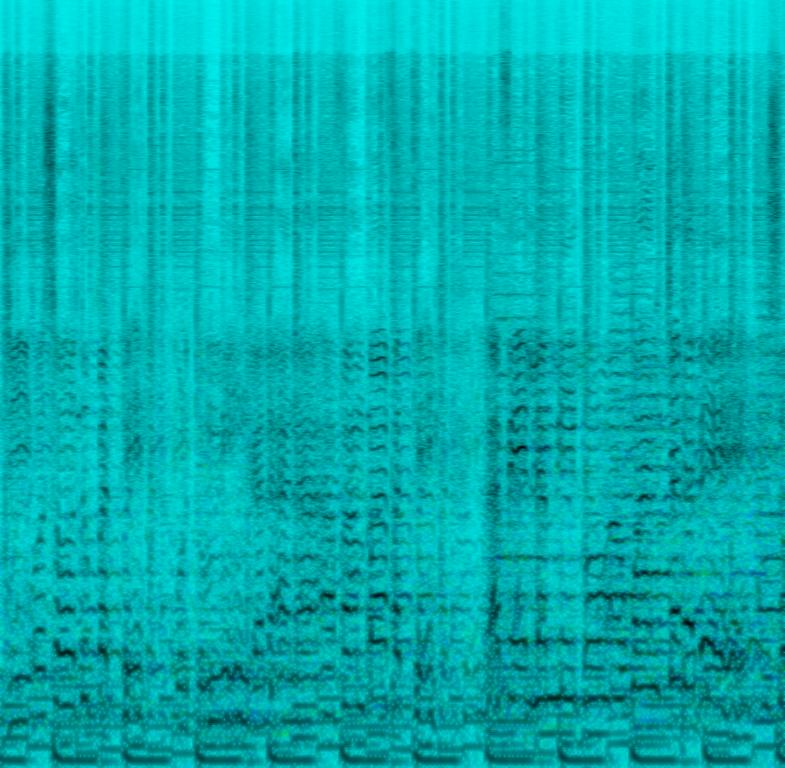
The low quality recording features an echoing flat male vocal, alongside harmonizing male vocal, singing over sustained strings melody, shimmering open hats, wooden percussions, punchy kick and groovy bass. It sounds traditional and passionate.